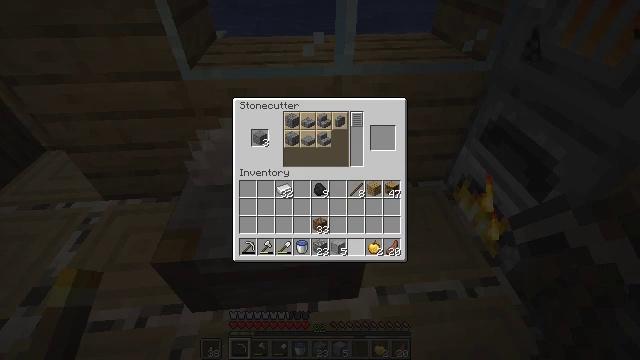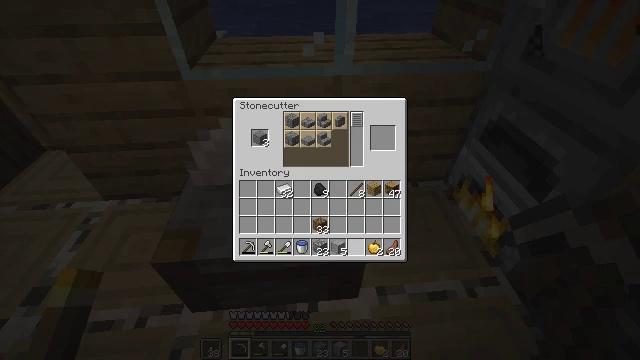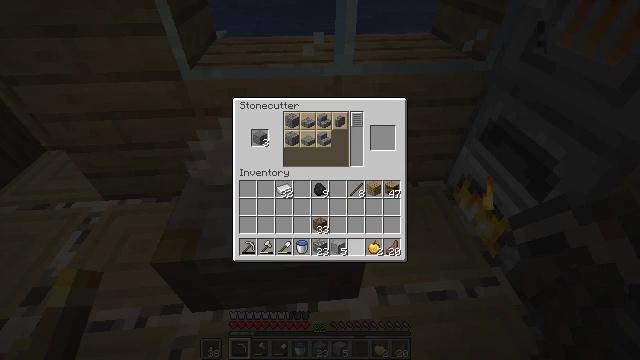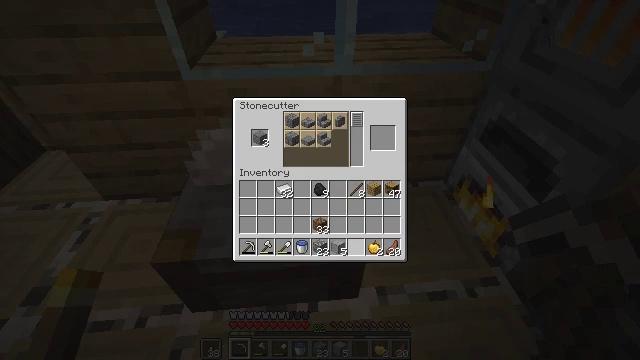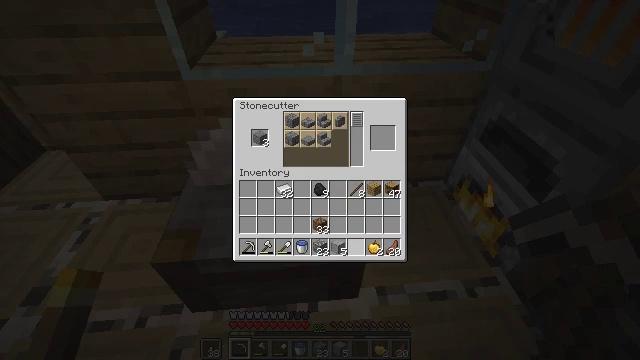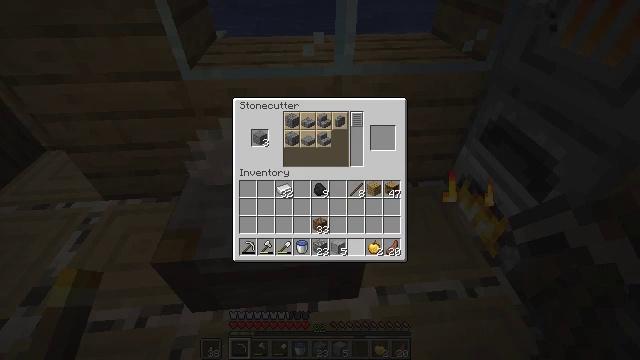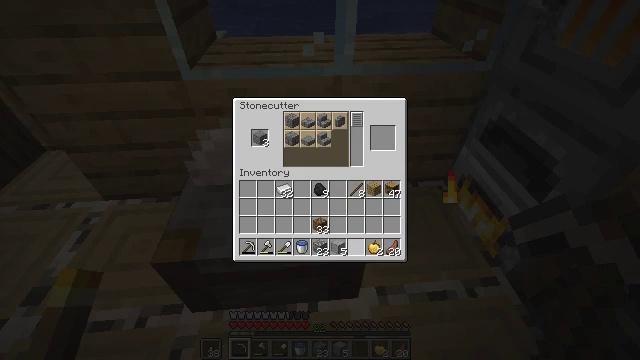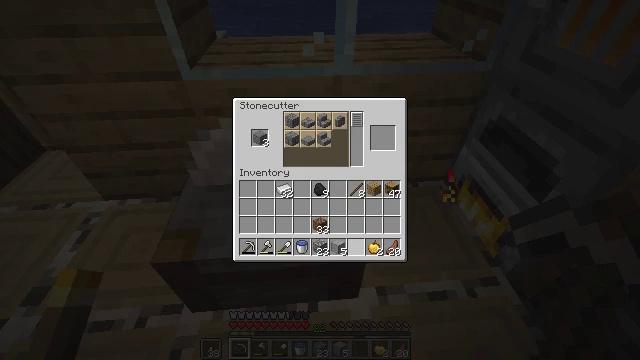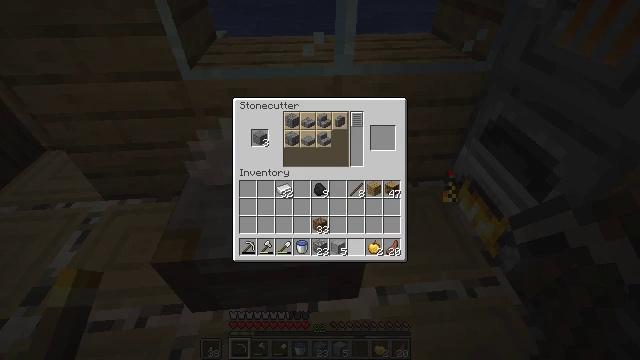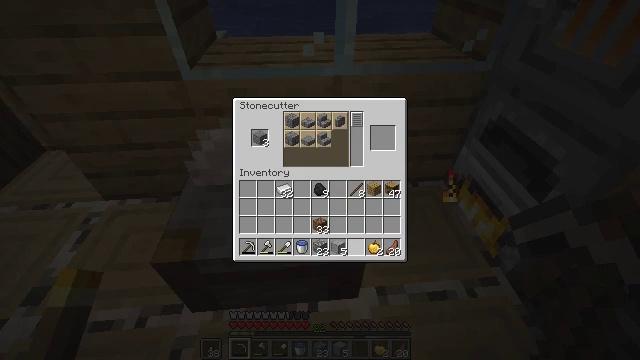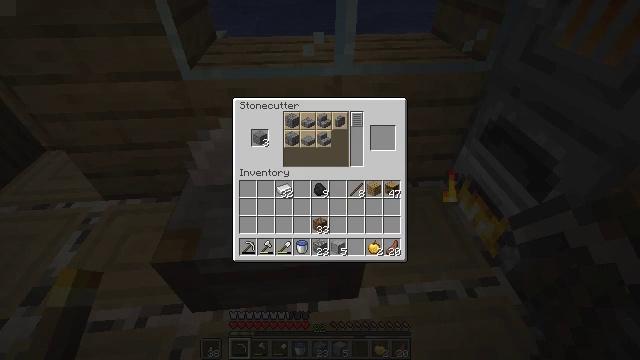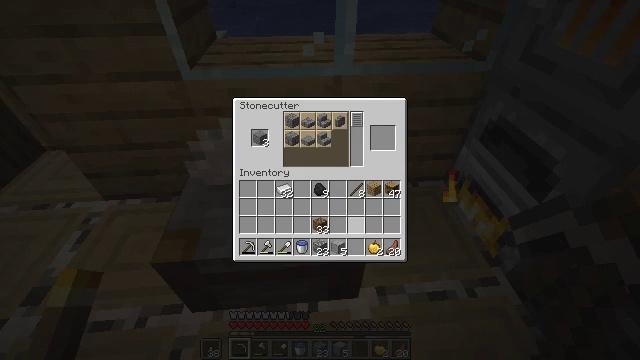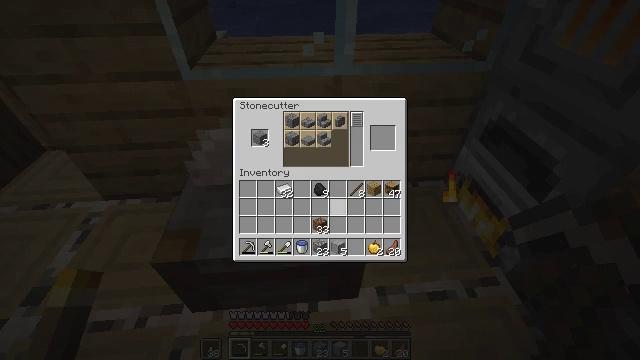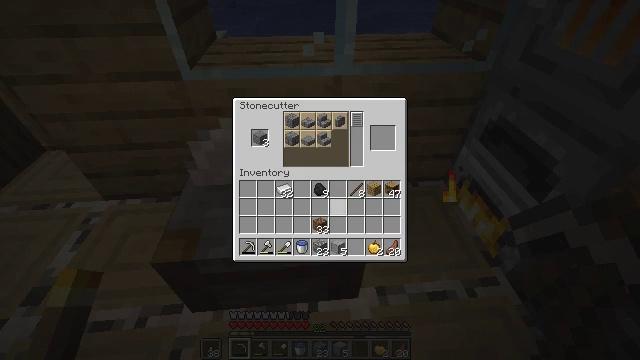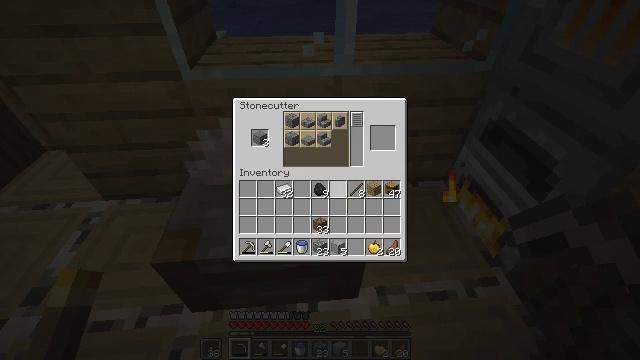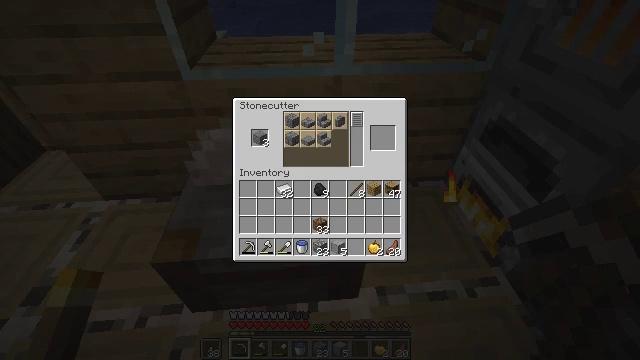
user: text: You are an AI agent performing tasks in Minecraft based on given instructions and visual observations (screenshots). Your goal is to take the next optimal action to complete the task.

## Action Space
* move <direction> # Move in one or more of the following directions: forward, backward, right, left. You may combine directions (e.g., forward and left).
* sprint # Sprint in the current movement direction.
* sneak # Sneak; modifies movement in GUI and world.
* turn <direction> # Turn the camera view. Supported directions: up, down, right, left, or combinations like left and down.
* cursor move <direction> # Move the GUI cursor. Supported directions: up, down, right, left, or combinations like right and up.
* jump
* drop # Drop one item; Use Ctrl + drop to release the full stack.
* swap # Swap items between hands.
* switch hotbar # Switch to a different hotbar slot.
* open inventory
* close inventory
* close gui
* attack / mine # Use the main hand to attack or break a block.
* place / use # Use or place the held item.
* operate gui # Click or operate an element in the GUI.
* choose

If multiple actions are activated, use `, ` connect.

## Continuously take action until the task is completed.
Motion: motion action
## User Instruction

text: Use stone bricks to craft a stone brick wall.
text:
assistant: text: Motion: sneak, operate gui
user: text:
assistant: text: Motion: sneak, operate gui
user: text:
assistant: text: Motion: sneak
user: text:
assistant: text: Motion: no_op
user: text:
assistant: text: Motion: no_op
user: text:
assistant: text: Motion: no_op
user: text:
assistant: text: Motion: no_op
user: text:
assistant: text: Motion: no_op
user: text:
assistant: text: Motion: no_op
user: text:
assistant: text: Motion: cursor move up
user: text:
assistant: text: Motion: cursor move up
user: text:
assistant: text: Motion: cursor move up
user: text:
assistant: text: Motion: cursor move up
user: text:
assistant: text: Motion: cursor move up
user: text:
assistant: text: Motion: cursor move up
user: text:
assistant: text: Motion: cursor move up
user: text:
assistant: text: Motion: cursor move up
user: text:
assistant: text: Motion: cursor move up
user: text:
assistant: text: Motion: no_op
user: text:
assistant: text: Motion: no_op
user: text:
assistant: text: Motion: no_op
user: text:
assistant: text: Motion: no_op
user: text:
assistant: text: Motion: no_op
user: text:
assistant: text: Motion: no_op
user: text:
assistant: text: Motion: no_op
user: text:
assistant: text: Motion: no_op
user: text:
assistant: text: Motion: no_op
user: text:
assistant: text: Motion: no_op
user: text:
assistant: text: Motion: no_op
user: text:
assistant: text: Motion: no_op